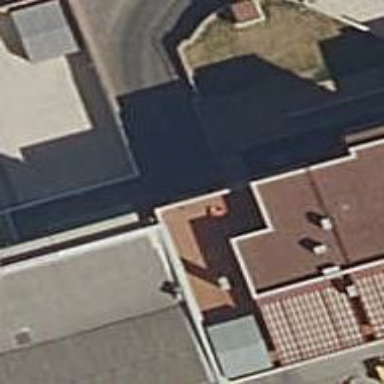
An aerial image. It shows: Driveway tunnel that serves as building passage.